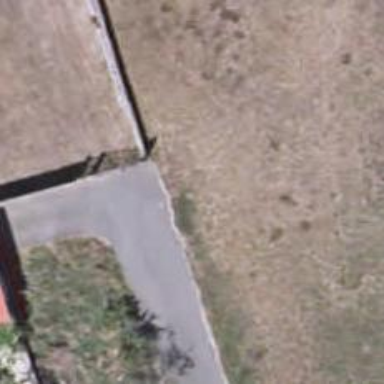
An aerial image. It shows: Fence is in the image.